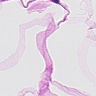
Metastatic tissue present: no